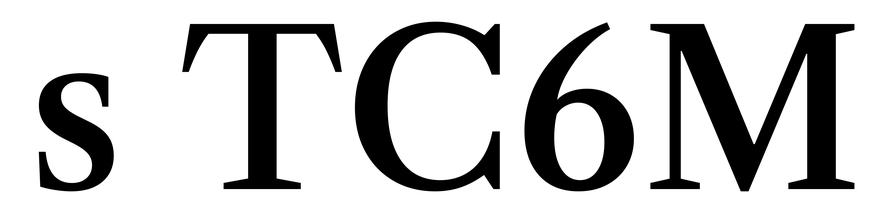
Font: LibreCaslonText_Medium